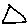
Label: triangle